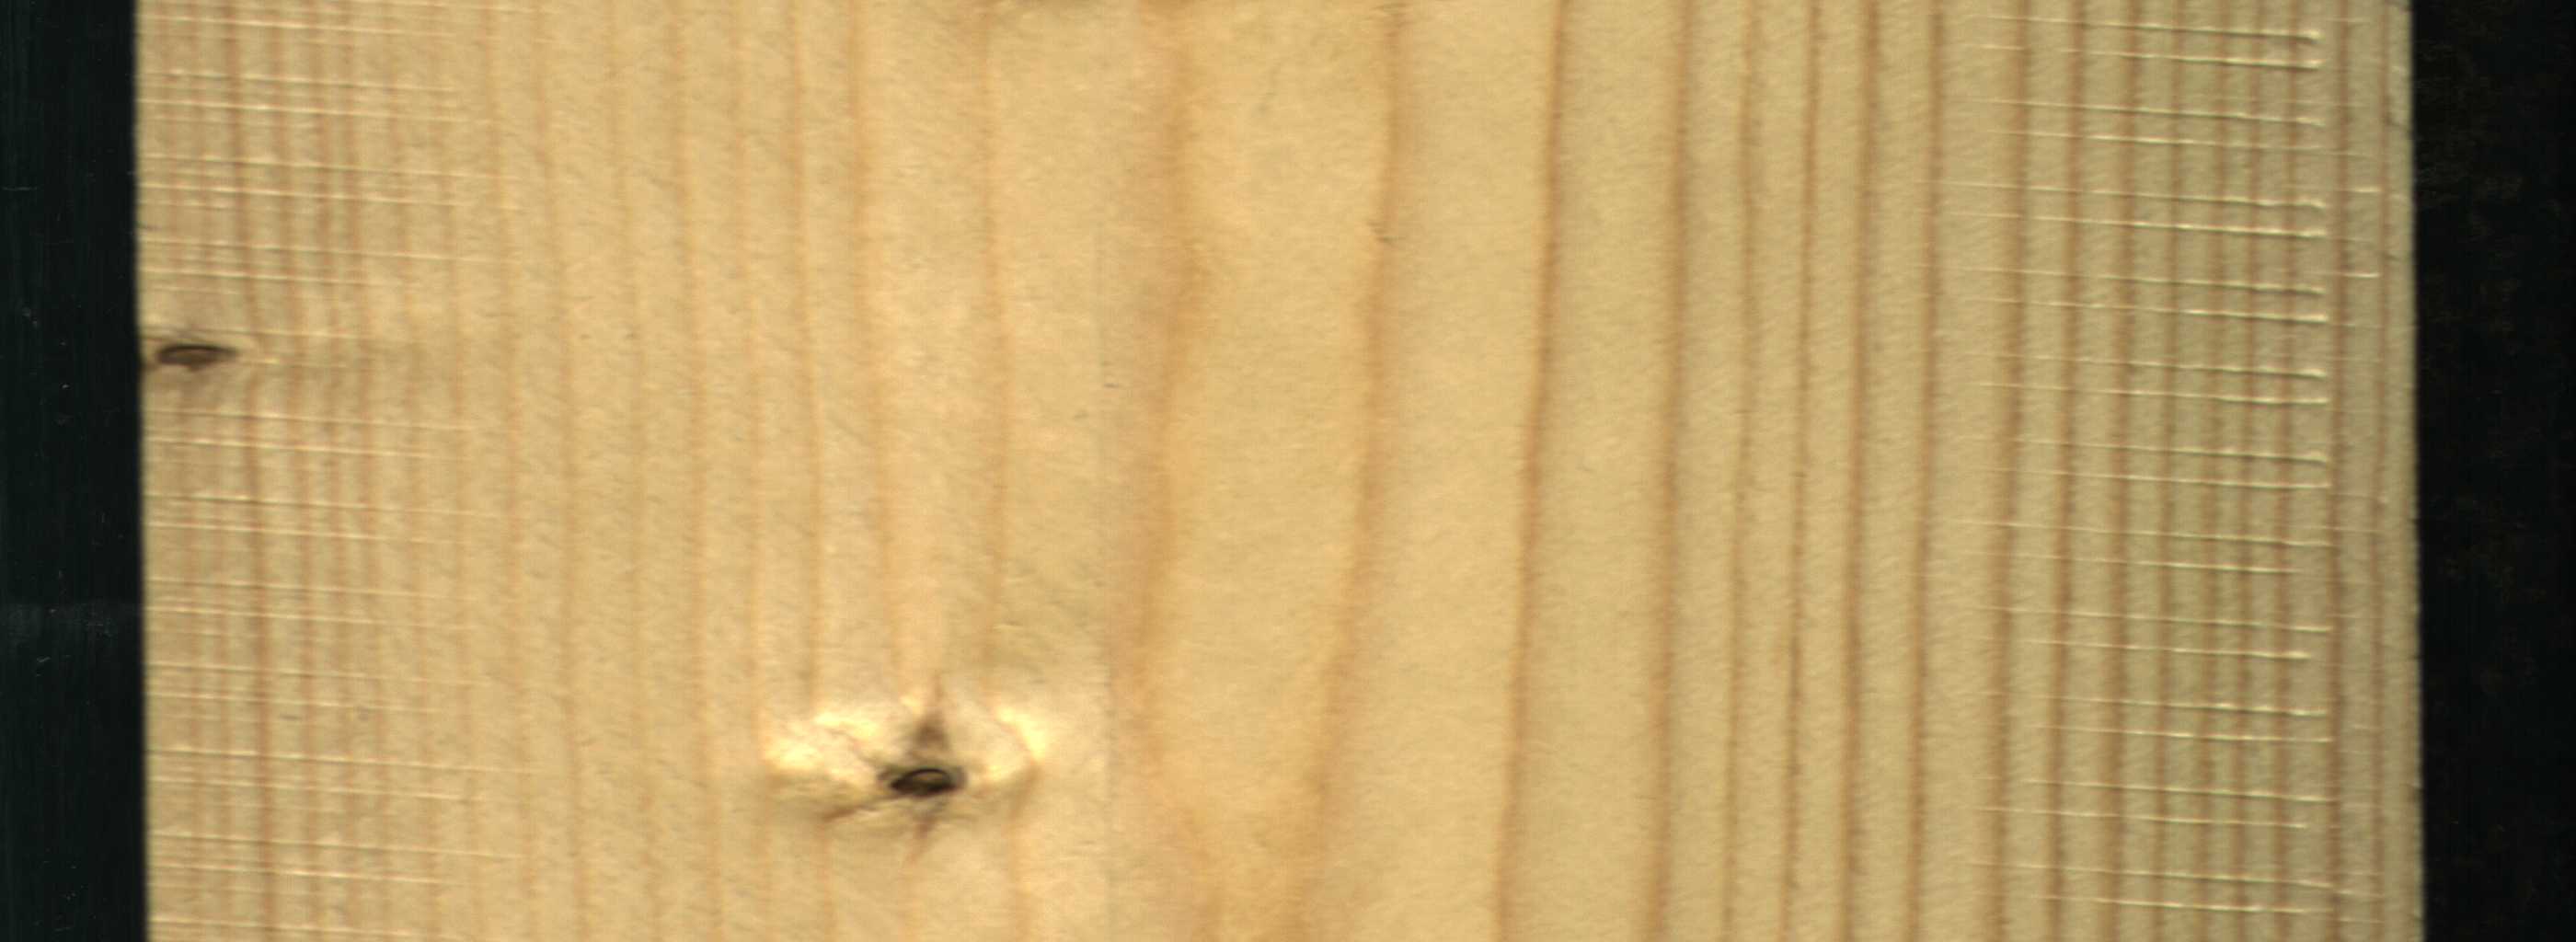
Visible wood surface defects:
Dead_Knot
Dead_Knot